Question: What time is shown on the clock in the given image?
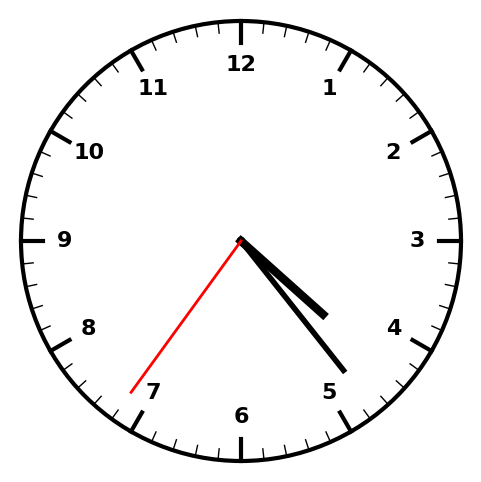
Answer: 04:23:36